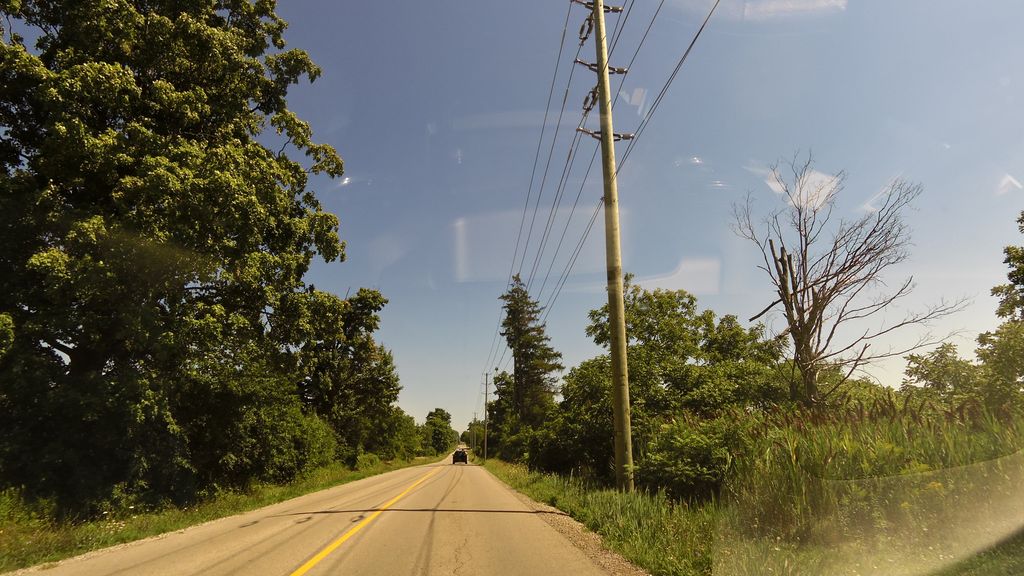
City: hamilton